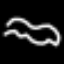
Label: squiggle